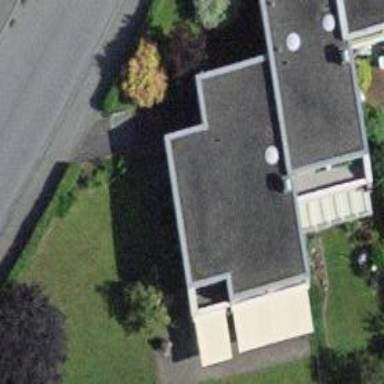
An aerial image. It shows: Terrace building.